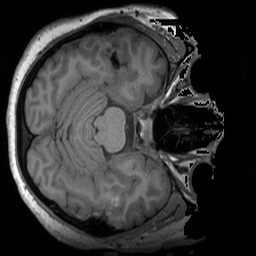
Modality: T1w
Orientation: axial
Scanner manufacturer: siemens
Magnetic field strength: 3 T
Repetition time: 1.9 s
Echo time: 0.00267 s